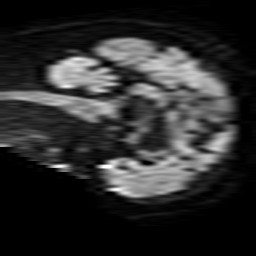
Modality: TRACE
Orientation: sagittal
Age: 75
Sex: female
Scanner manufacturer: philips
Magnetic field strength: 1.5 T
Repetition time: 3.684 s
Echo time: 0.09411 s